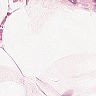
Metastatic tissue present: no